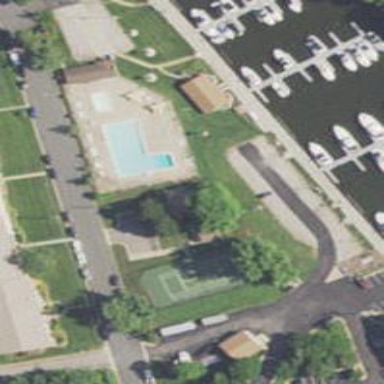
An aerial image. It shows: Driveway with asphalt surface. There is separate sidewalk alongside the driveway.